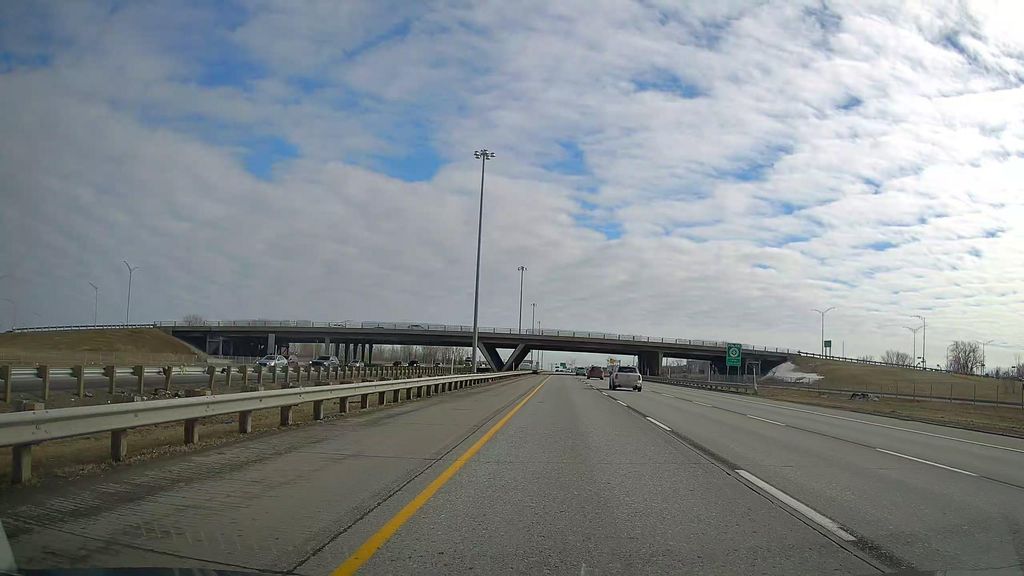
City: montreal